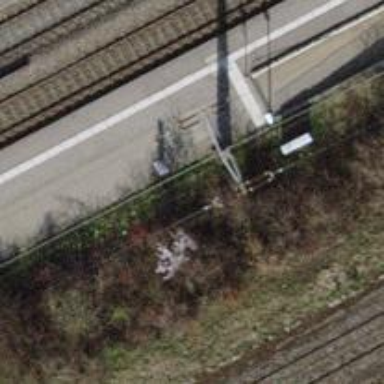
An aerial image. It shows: Power pole.